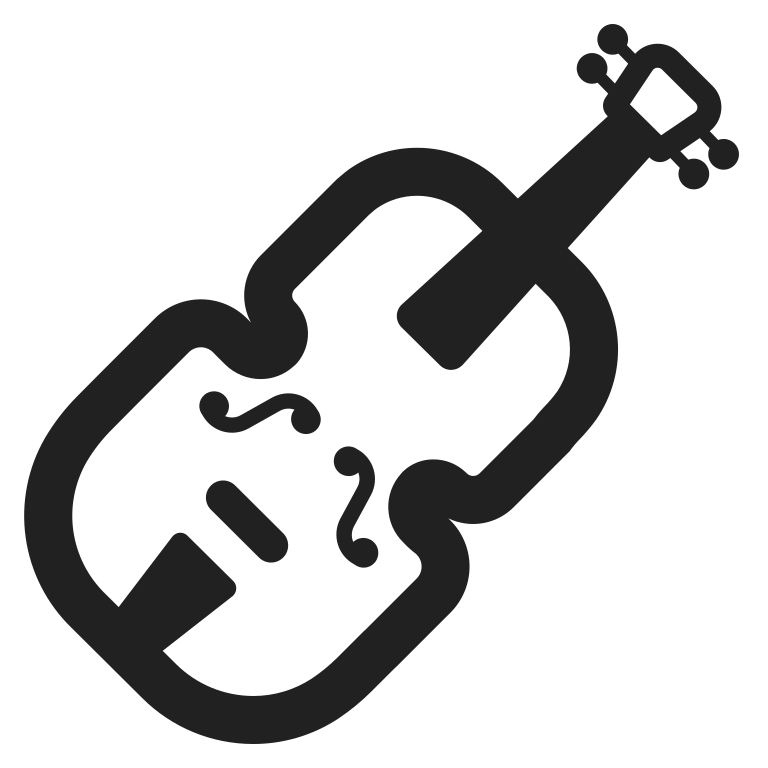
violin high contrast